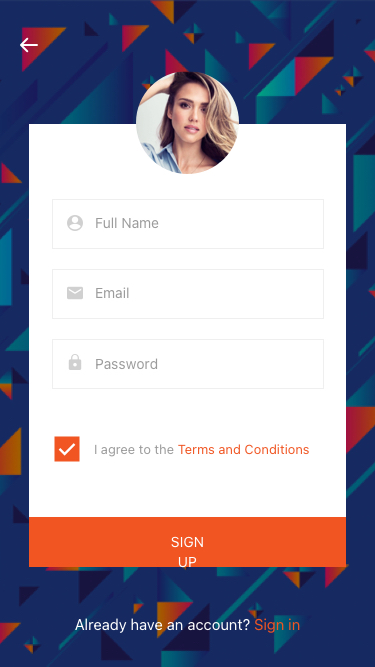
Text in this UI design:
Already have an account? Sign in
Sign Up
Email
Full Name
I agree to the Terms and Conditions
Password